Question: I built a release version of my app and then decided I wanted to use ProGuard. I added the following to my project.properties file:
'''
proguard.config=${sdk.dir}/tools/proguard/proguard-android.txt
'''
When I try to build a release version, I get the following errors:
'''
[2012-11-28 17:47:37 - MyApp] Proguard returned with error code 1. See console
[2012-11-28 17:47:37 - MyApp] Warning: oauth.signpost.signature.OAuthMessageSigner: can't find referenced class org.apache.commons.codec.binary.Base64
[2012-11-28 17:47:37 - MyApp] Warning: oauth.signpost.signature.OAuthMessageSigner: can't find referenced class org.apache.commons.codec.binary.Base64
[2012-11-28 17:47:37 - MyApp] Warning: oauth.signpost.signature.OAuthMessageSigner: can't find referenced class org.apache.commons.codec.binary.Base64
[2012-11-28 17:47:37 - MyApp] Warning: oauth.signpost.signature.OAuthMessageSigner: can't find referenced class org.apache.commons.codec.binary.Base64
[2012-11-28 17:47:37 - MyApp] Warning: oauth.signpost.signature.OAuthMessageSigner: can't find referenced class org.apache.commons.codec.binary.Base64
[2012-11-28 17:47:37 - MyApp] Warning: there were 5 unresolved references to classes or interfaces.
[2012-11-28 17:47:37 - MyApp] You may need to specify additional library jars (using '-libraryjars').
[2012-11-28 17:47:37 - MyApp] java.io.IOException: Please correct the above warnings first.
[2012-11-28 17:47:37 - MyApp] at proguard.Initializer.execute(Initializer.java:321)
[2012-11-28 17:47:37 - MyApp] at proguard.ProGuard.initialize(ProGuard.java:211)
[2012-11-28 17:47:37 - MyApp] at proguard.ProGuard.execute(ProGuard.java:86)
[2012-11-28 17:47:37 - MyApp] at proguard.ProGuard.main(ProGuard.java:492)
'''
This is clearly referencing the signpost libraries I am using. I believe I have added the required jars and libraries correctly, but I guess not?

I added the signpost jars via the "Add External JARs..." button, and added the commons-codec library via the "Add External Class Folder..." button.
What am I doing wrong here?
UPDATE:
I added a file called proguard-project.txt to the project's root.
'''
proguard.config=${sdk.dir}/tools/proguard/proguard-android.txt:proguard-project.txt
'''
Inside the proguard-project.txt file, I added the following:
'''
-keep class org.apache.** { *; }
-keep class oauth.signpost.** { *; }
'''
I am still receiving the same errors.
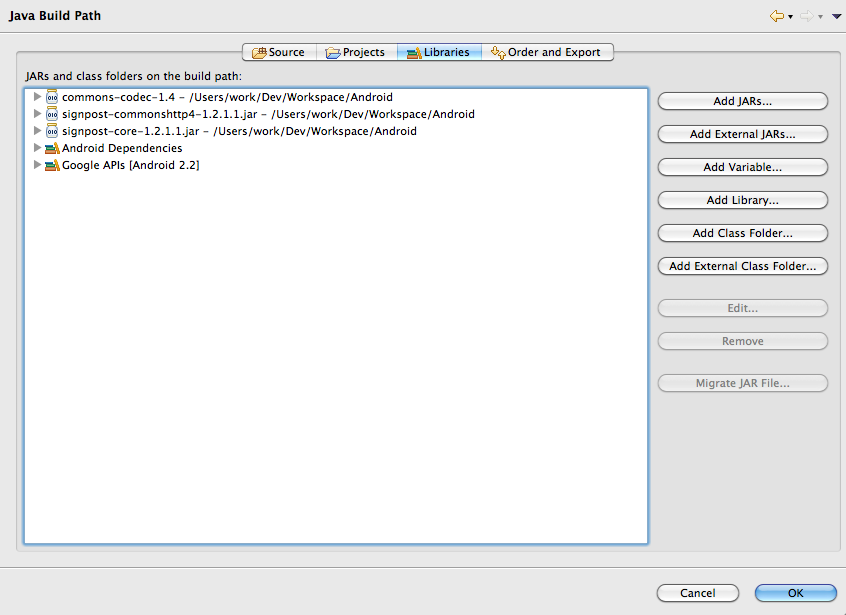
Answer: I don't know the explanation, but I had the same problem with the guava libraries, having exactly this same warning message. I fixed it by doing this:
'''
-dontwarn com.google.common.collect.MinMaxPriorityQueue
'''
Also with AdMob classes. Same thing. So, perhaps you could do the same:
'''
-dontwarn org.apache.commons.codec.binary.Base64
'''
Since you're succesfully using those classes in your code already.
: since I don't know exactly what this does, proceed with caution and possibly try reading about it.